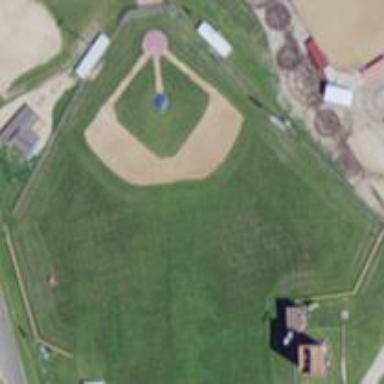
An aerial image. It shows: Baseball pitch for leisure land activities.